Question: I want to make my login interface a little bit more fancy. So I wanted to build somethin like this:

Thats what i Have to far:
'''
self.usernameTextField.layer.borderWidth = 1.0f;
self.usernameTextField.layer.borderColor = [[UIColor colorWithRed:171.0/255.0 green:171.0/255.0 blue:171.0/255.0 alpha:1.0] CGColor];
self.usernameTextField.layer.cornerRadius = 5;
self.usernameTextField.clipsToBounds = YES;
self.passwordTextField.layer.borderWidth = 2.0f;
self.passwordTextField.layer.borderColor = [[UIColor colorWithRed:171.0/255.0 green:171.0/255.0 blue:171.0/255.0 alpha:1.0] CGColor];
self.passwordTextField.layer.cornerRadius = 5;
self.passwordTextField.clipsToBounds = YES;
'''
How can I connect them? There is still a gap between the two UITextFields..
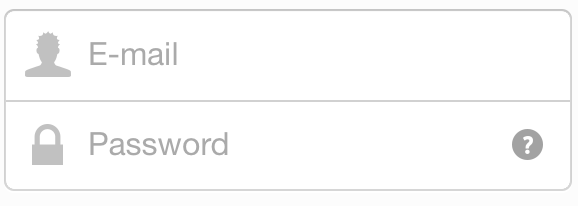
Answer: Put plain image background like your interface and put two text fields on that image and set boarder style like below.
'''
[yourTextField setBorderStyle:UITextBorderStyleNone];
'''